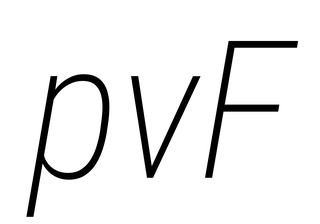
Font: Roboto-Italic_Condensed_ExtraLight_Italic